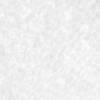
Label: no_change